Question: short question:
Is there a way to configure multiple default controllers in a route??
Long explanation:
I am creating something similar to a <URL> in MVC 5.
Specifically, I want to create a kind of default controller that will be fired from my portable component if the user does not create it in his application. To be more precise:
- - '_framework''FrameworkHTTPApplication'- '_framework'- 'HomeController''FrameworkHomeController'
I was able to create the default controller in the framework, and hook it up correctly, but it will not fall back. This is what routeDebugger is showing me:
As you see I have both routes configured (same URL, different defaults). What I am expecting would be: if controller 'Home' does not exist, then 'FrameworkHome' should be called.
I have played with the namespaces, but the result is the same.
Any clue on how to do this?
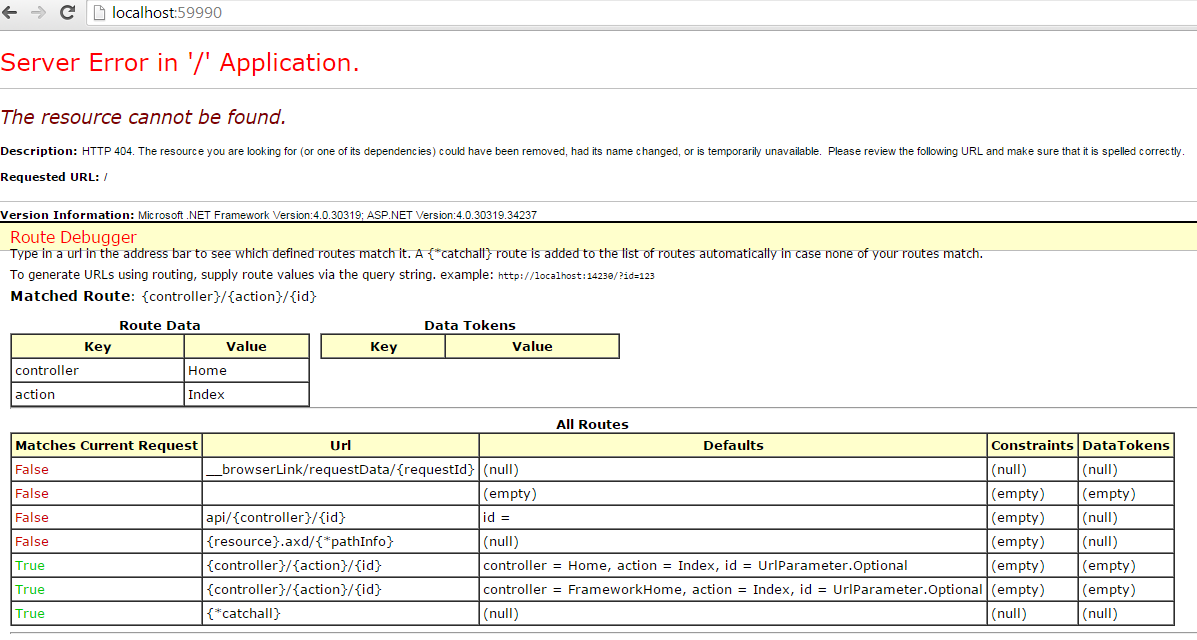
Answer: You could solve this using a single route and prioritizing the controllers in the application namespace over the controllers in the framework namespace.
Let's say the application controllers are defined in the namespace 'MyApplication.Controllers' and the framework controllers are defined in the namespace 'Framework.Controllers'.
For the root url '/' you want the application to match the controller:
- 'MyApplication.Controllers.HomeController' if defined- Otherwise the controller 'Framework.Controllers.HomeController' (note this is also named HomeController and not FrameworkHomeController, however it is defined in the framework namespace)
This is achieved with a single default route:
'''
routes.MapRoute(
"Default",
"{controller}/{action}/{id}",
new { controller = "Home", action = "Index", id = UrlParameter.Optional },
namespaces: new[] { "MyApplication.Controllers" }
);
'''
Tha namespaces defined in the route are given priority when multiple matching controllers are found. So for the root url '/' the default controller name 'Home' is used, and if the system finds 2 controllers 'MyApplication.Controllers.HomeController' and 'Framework.Controllers.HomeController' then the one in the namespace 'MyApplication.Controllers' will be used.